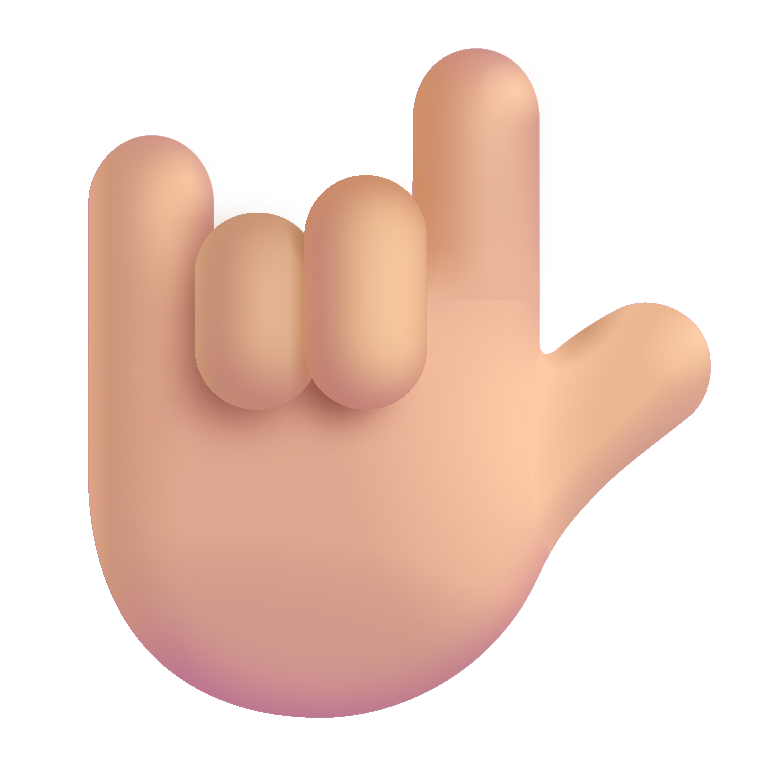
love you gesture color  light